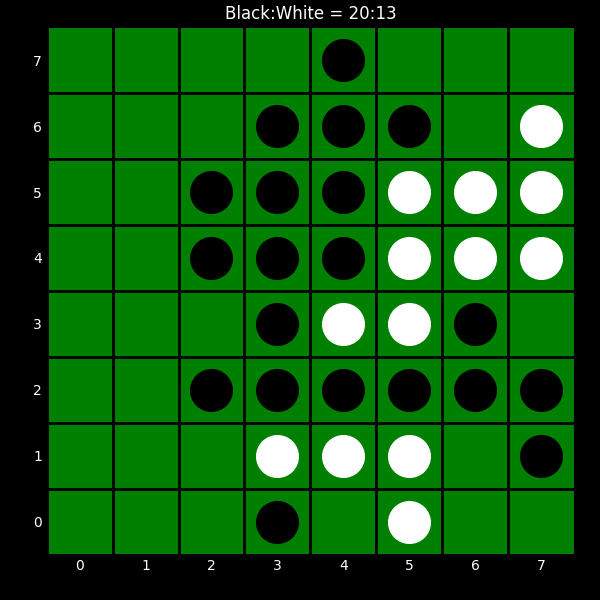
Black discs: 20
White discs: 13